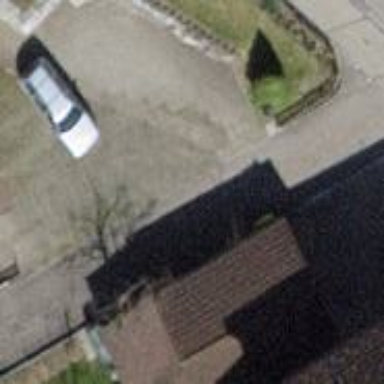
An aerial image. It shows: Group of garages.